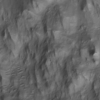
Label: not_dusty